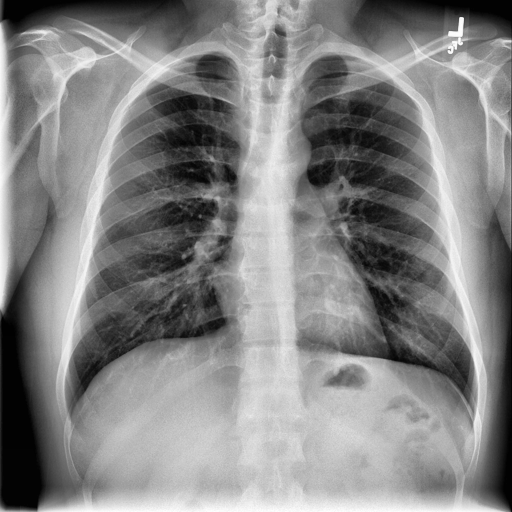
Finding: NORMAL